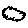
Label: cloud